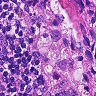
Metastatic tissue present: no